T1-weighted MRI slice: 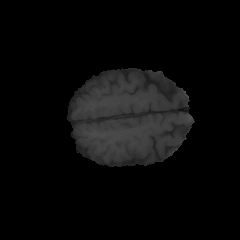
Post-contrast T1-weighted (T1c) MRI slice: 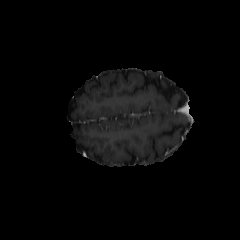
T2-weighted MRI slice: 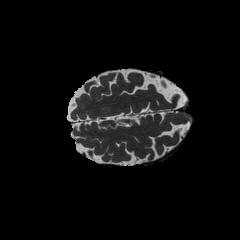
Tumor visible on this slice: no